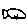
Label: fish